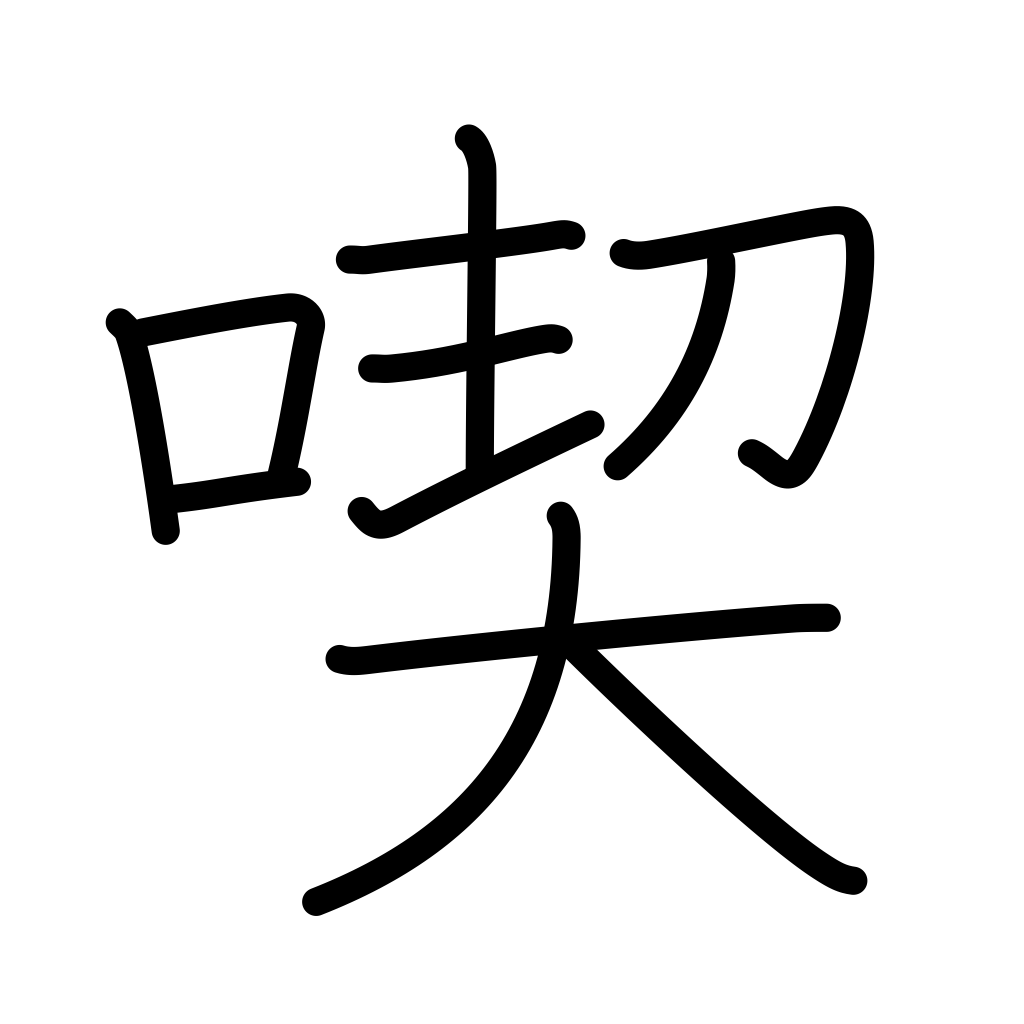
Meaning: consume, eat, drink, smoke